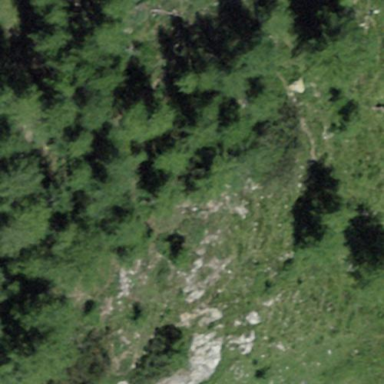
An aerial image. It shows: Forest area.